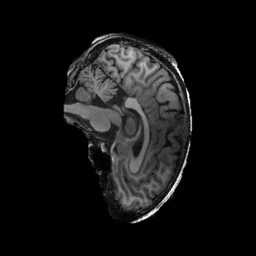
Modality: T1w
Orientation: sagittal
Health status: ill
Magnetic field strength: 3 T